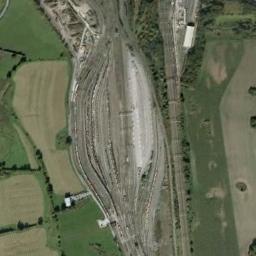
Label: railway_station